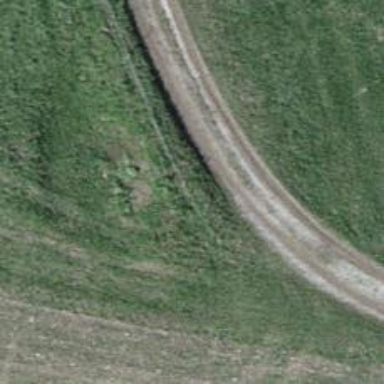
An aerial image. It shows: Track road with earth surface.